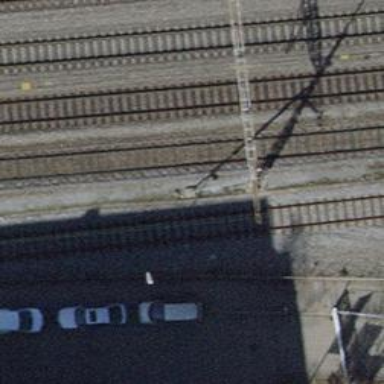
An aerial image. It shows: Single-track electrified railway siding with contact line.